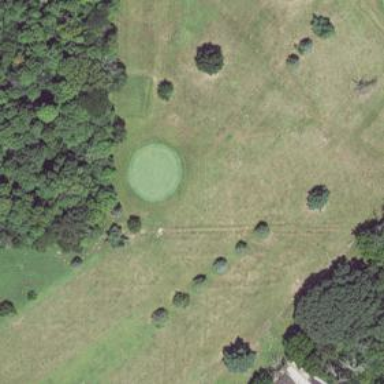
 part of golf course fairway. It is used for the sport of golf."